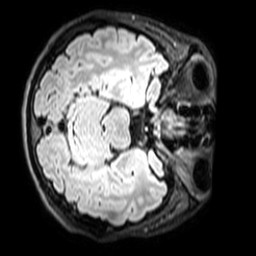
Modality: T1w
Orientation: axial
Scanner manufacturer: philips
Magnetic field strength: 3 T
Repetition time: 4.8 s
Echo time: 0.2586 s